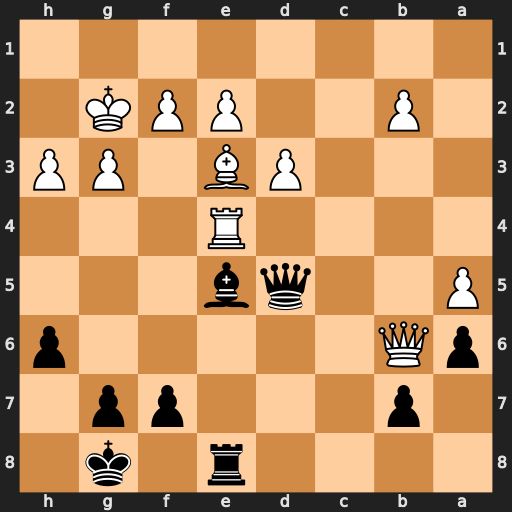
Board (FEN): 4r1k1/1p3pp1/pQ5p/P2qb3/4R3/3PB1PP/1P2PPK1/8
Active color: b
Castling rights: -
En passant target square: -
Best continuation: f5 Qg6 Rf8